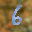
Label: 6